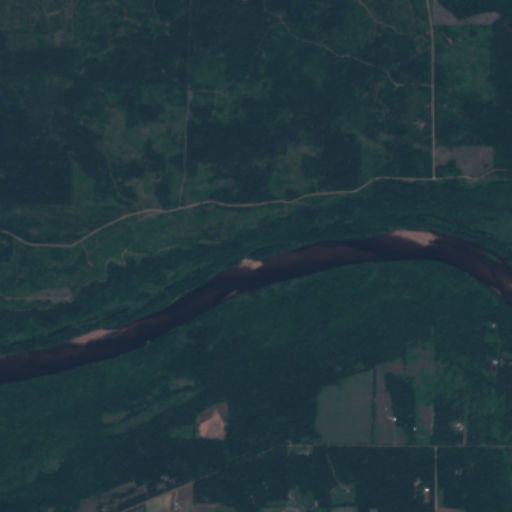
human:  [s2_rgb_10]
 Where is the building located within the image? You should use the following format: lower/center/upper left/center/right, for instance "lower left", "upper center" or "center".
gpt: There is no building in the image.